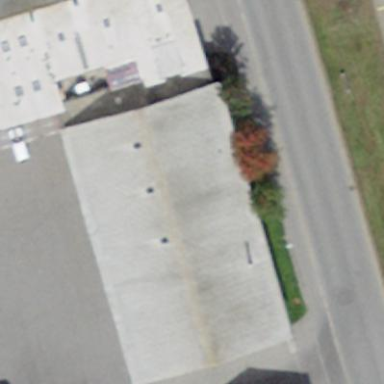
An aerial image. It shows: Gabled building with grey roof.